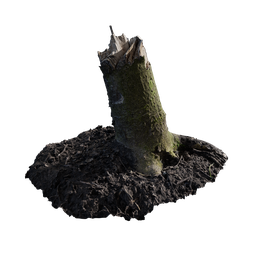
Label: nature